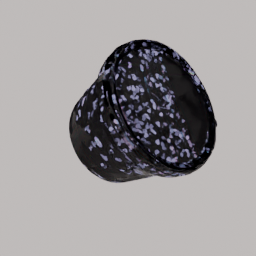
Label: tools